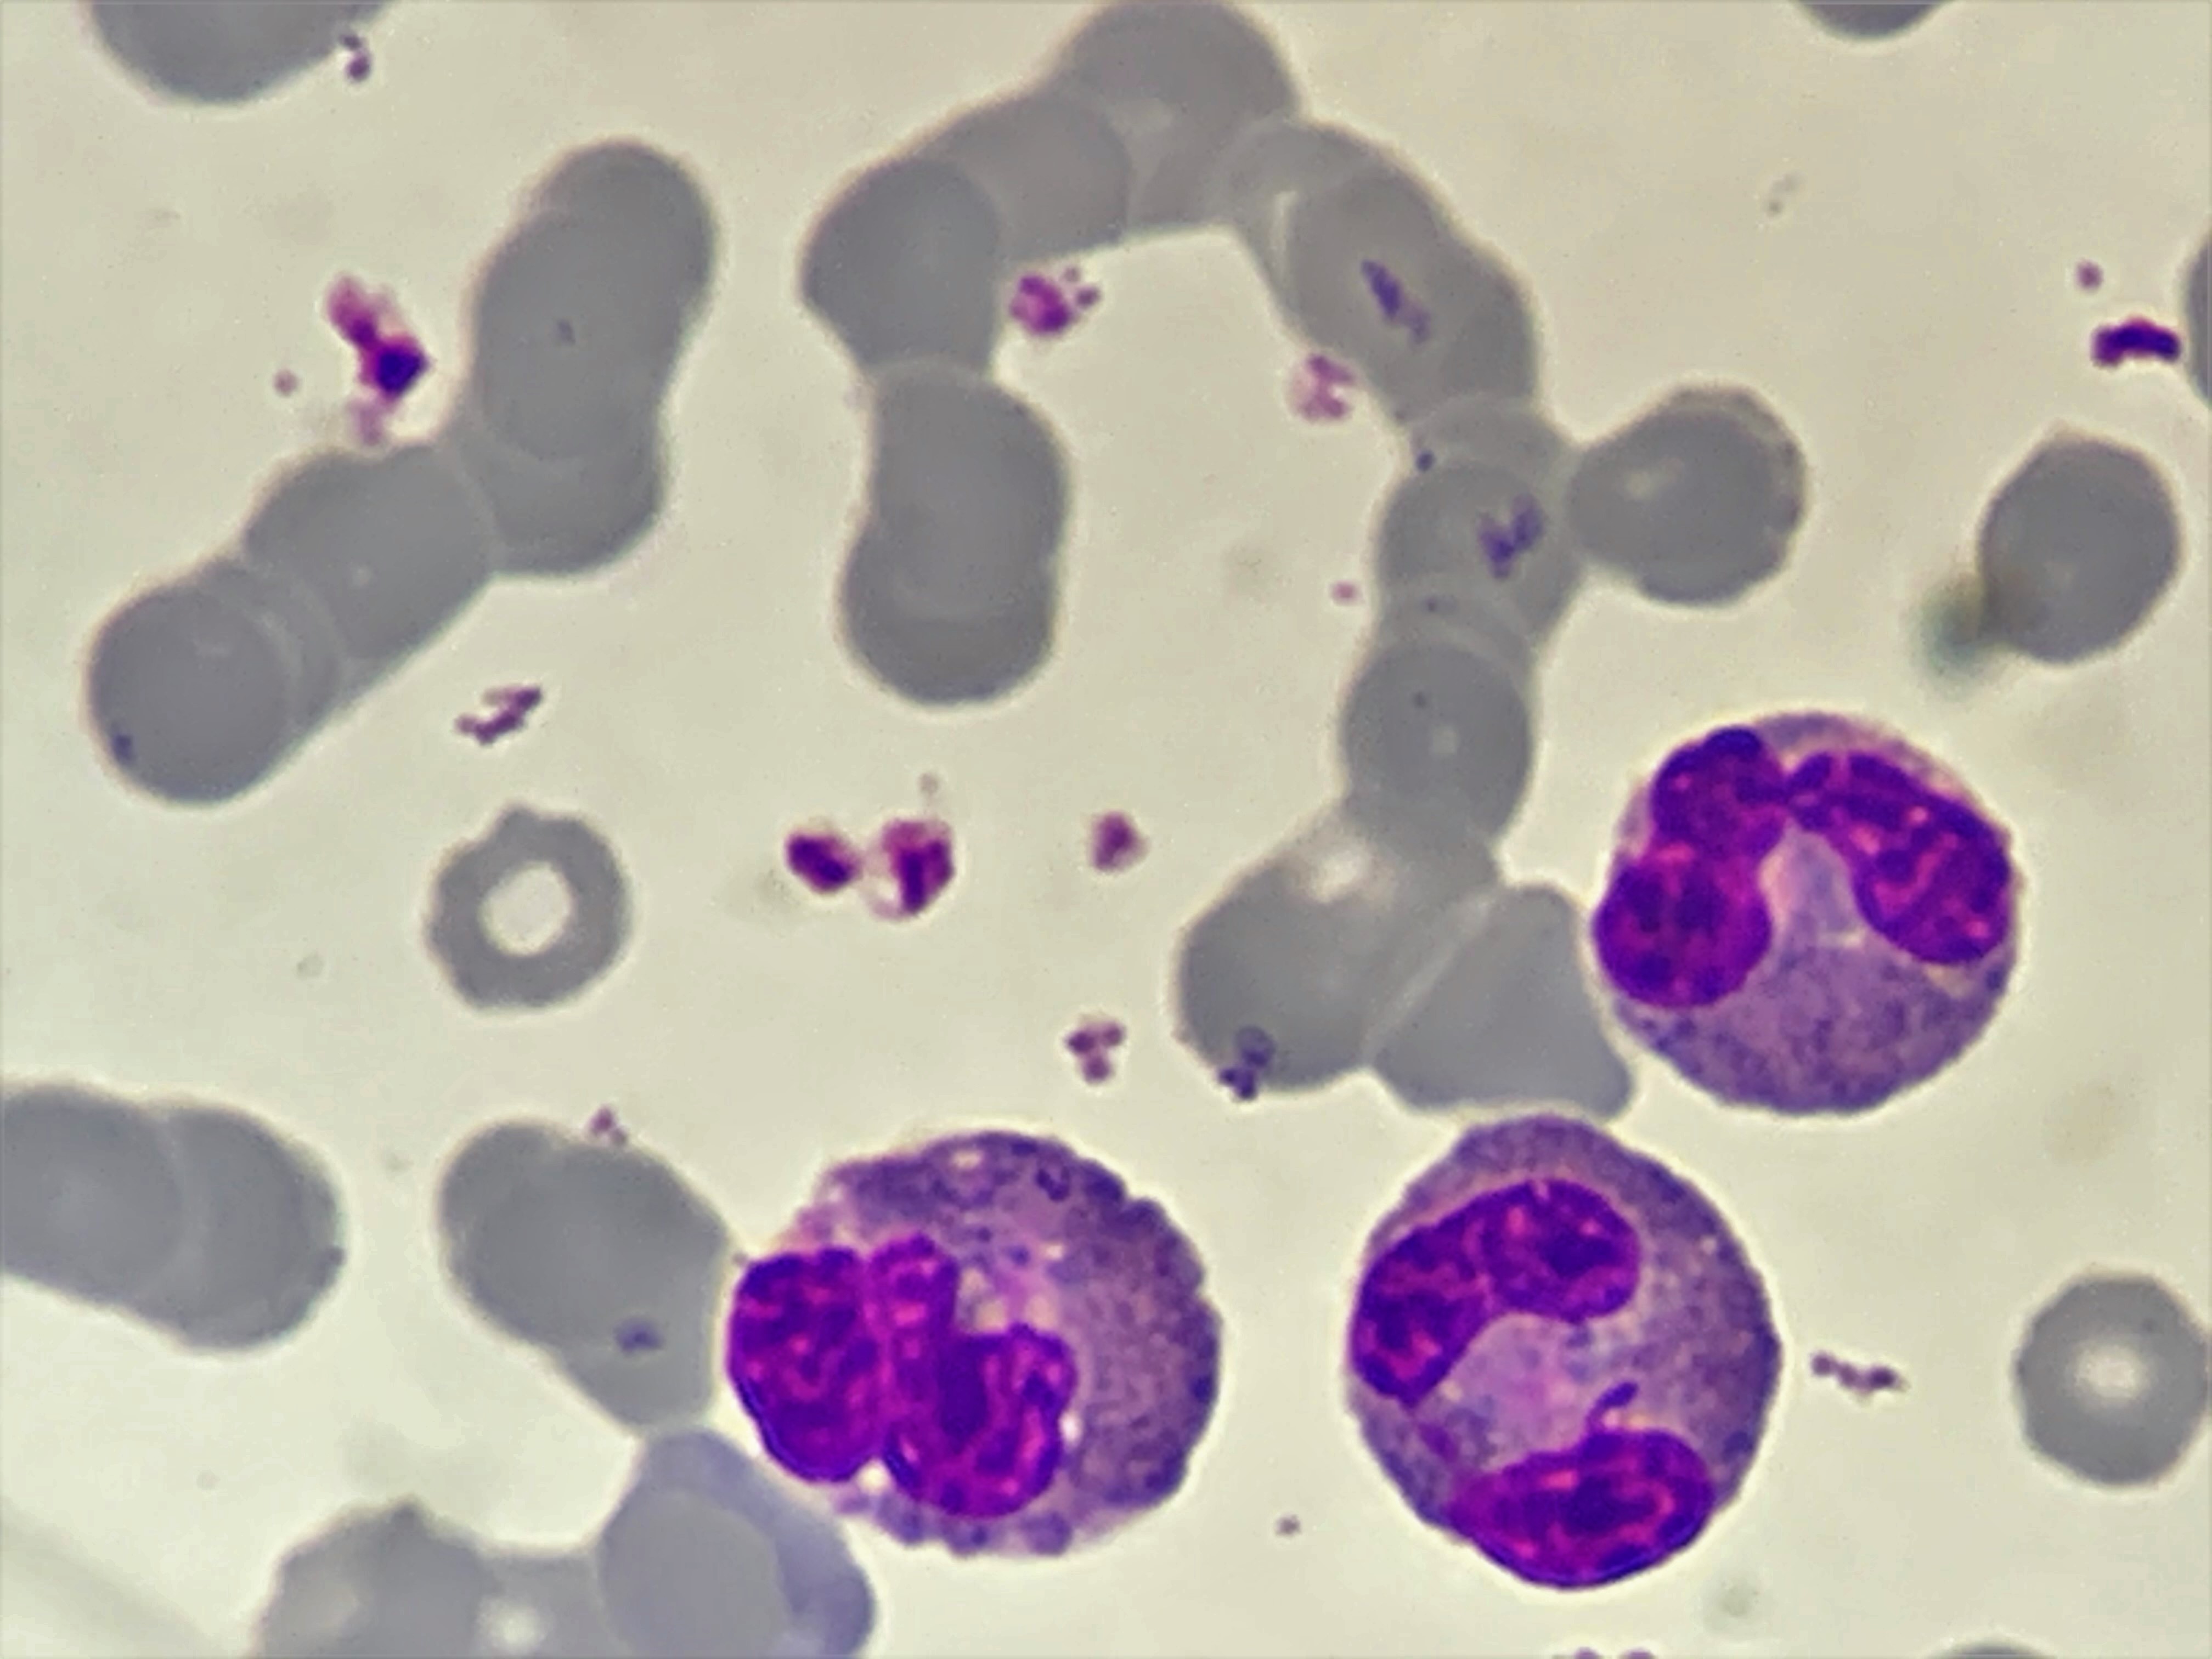
Cell type: EOSINOPHILS